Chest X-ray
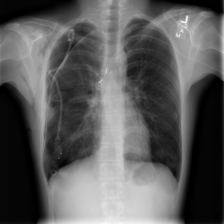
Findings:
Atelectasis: negative
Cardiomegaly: negative
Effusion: negative
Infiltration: negative
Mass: negative
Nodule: negative
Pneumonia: negative
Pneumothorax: positive
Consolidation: negative
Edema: negative
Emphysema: negative
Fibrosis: negative
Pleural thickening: negative
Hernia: negative